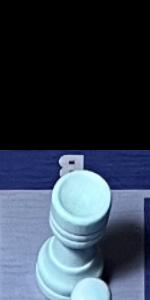
Label: Rook_White